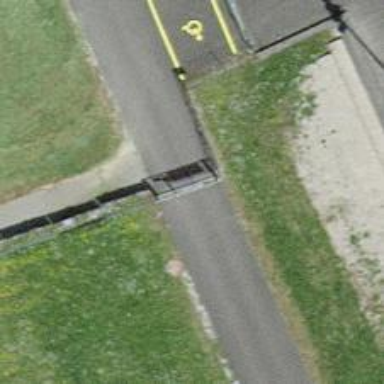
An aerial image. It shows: Gate.